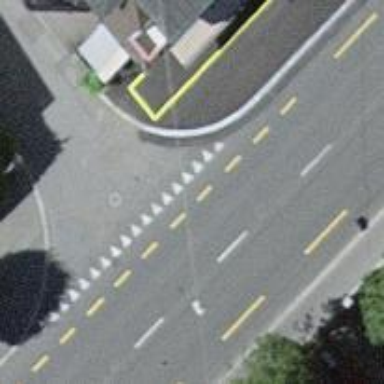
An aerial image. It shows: Kerb serving as barrier.